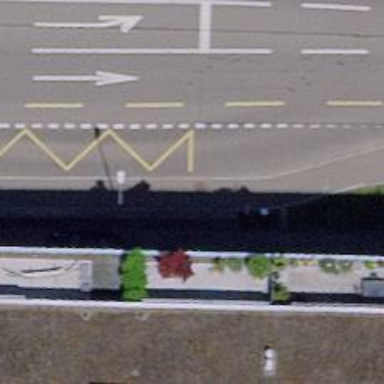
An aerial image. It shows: Platform with shelter for public transport.